Interaction volume radius: 5 \u00c5
Interaction volume height: 15 \u00c5
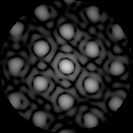
Disorder parameter: 0.3036